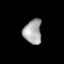
Tissue: prostate
Cell type: T cells
Senescence score: 0.2933
Nuclear area (px): 439
Mean DAPI intensity: 165.601